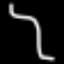
Label: squiggle